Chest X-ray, PA view. Patient: 60 years old, sex F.
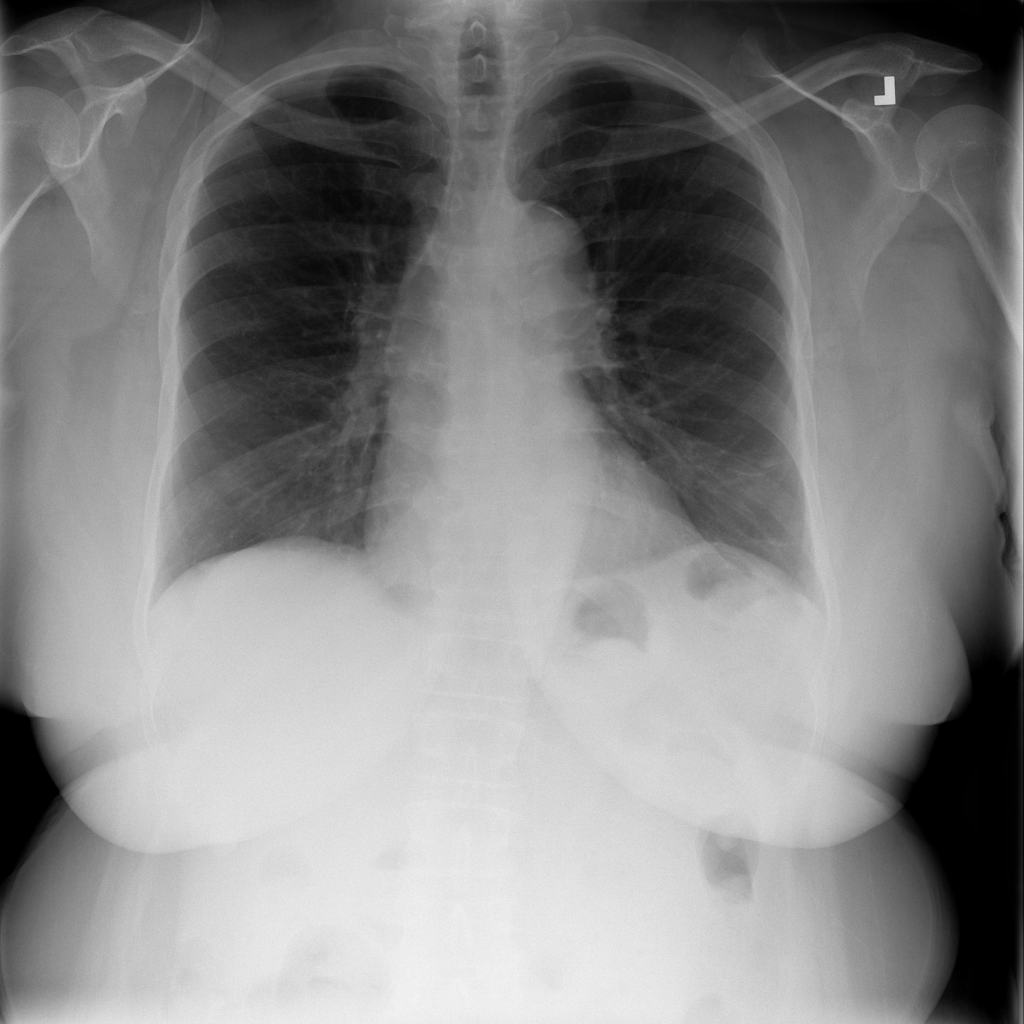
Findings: No Finding